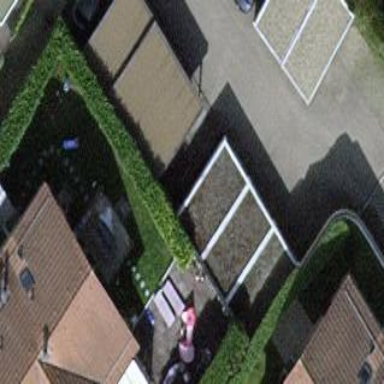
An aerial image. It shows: Garage.